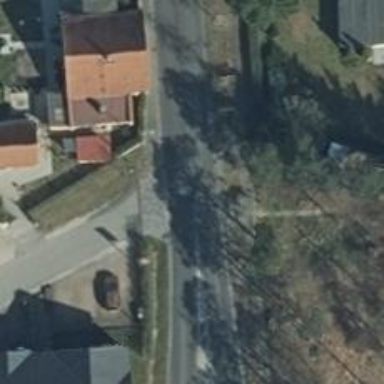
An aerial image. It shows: Primary road with asphalt surface.